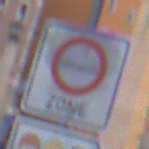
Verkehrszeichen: BeginnUmweltzone
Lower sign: FreistellungVomVerkehrsverbot1
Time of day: SunriseSunset
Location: Outdoor (Urban)
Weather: Clear
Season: NotSpecified
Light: Natural